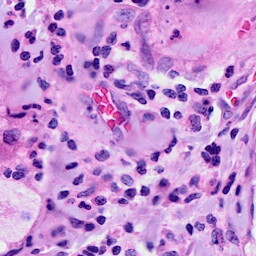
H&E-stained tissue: Breast